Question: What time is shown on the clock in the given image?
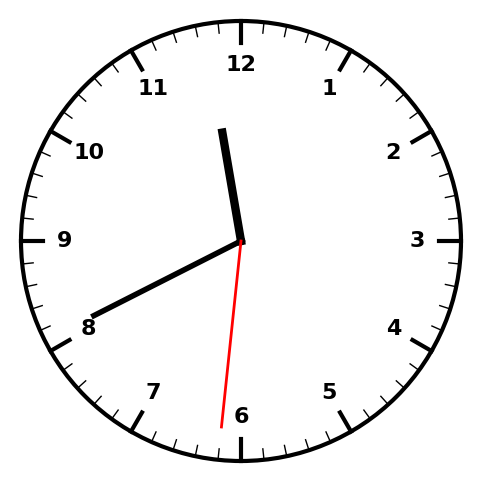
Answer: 11:40:31